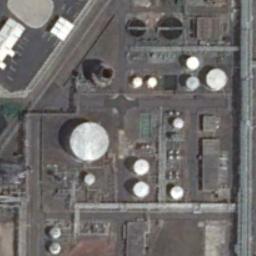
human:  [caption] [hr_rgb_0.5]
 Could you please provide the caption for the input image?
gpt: There are many neatly arranged storage tanks and many pipelines in the factory .

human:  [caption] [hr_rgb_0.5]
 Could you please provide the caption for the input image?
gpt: There is a black house beside the storage tanks .

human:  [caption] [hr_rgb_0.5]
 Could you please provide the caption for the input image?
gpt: There are several buildings beside the storage tanks .

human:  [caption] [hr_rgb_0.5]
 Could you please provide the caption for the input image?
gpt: There is a big and some small white storage tanks on the bare land .

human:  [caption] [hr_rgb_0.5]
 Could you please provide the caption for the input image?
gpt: There are some storage tanks of different sizes .